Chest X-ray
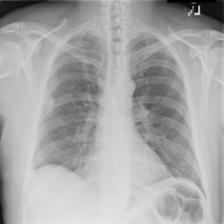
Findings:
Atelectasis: negative
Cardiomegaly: negative
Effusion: negative
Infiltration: negative
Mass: negative
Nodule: negative
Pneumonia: negative
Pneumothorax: negative
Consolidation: negative
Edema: negative
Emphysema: negative
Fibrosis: positive
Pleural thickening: negative
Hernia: negative